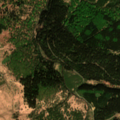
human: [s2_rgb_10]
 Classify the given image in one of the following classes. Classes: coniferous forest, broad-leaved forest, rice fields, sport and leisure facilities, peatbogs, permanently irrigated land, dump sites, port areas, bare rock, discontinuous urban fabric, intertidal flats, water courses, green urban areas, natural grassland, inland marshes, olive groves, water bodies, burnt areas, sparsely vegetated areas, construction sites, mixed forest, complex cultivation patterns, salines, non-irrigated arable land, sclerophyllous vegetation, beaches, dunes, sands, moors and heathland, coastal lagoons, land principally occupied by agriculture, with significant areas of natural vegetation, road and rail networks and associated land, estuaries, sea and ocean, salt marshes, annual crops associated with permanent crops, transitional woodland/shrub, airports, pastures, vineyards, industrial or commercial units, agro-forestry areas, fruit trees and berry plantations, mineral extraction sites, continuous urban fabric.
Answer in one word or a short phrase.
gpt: broad-leaved forest, coniferous forest, mixed forest, peatbogs